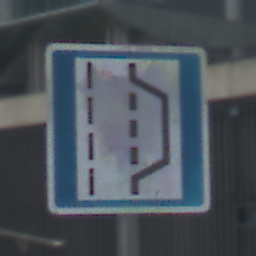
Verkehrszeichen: NothalteUndPannenbucht
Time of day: MorningAfternoon
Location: Outdoor (Urban)
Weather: PartlyCloudy
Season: NotSpecified
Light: Natural